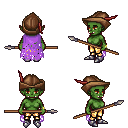
a pixel art fantasy rpg character, female body template, orc, green skin, maroon tattered cape, gold greaves, black short mohawk hairstyle, leather cap, bracelets, metal boots, spear, four views (front, back, left, right), 2x2 character sprite sheet, small pixel art, hard edges, no anti-aliasing